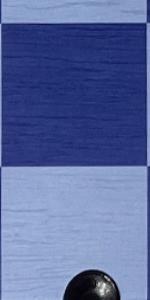
Label: Empty